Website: ulta-beauty
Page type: delivery-shipping
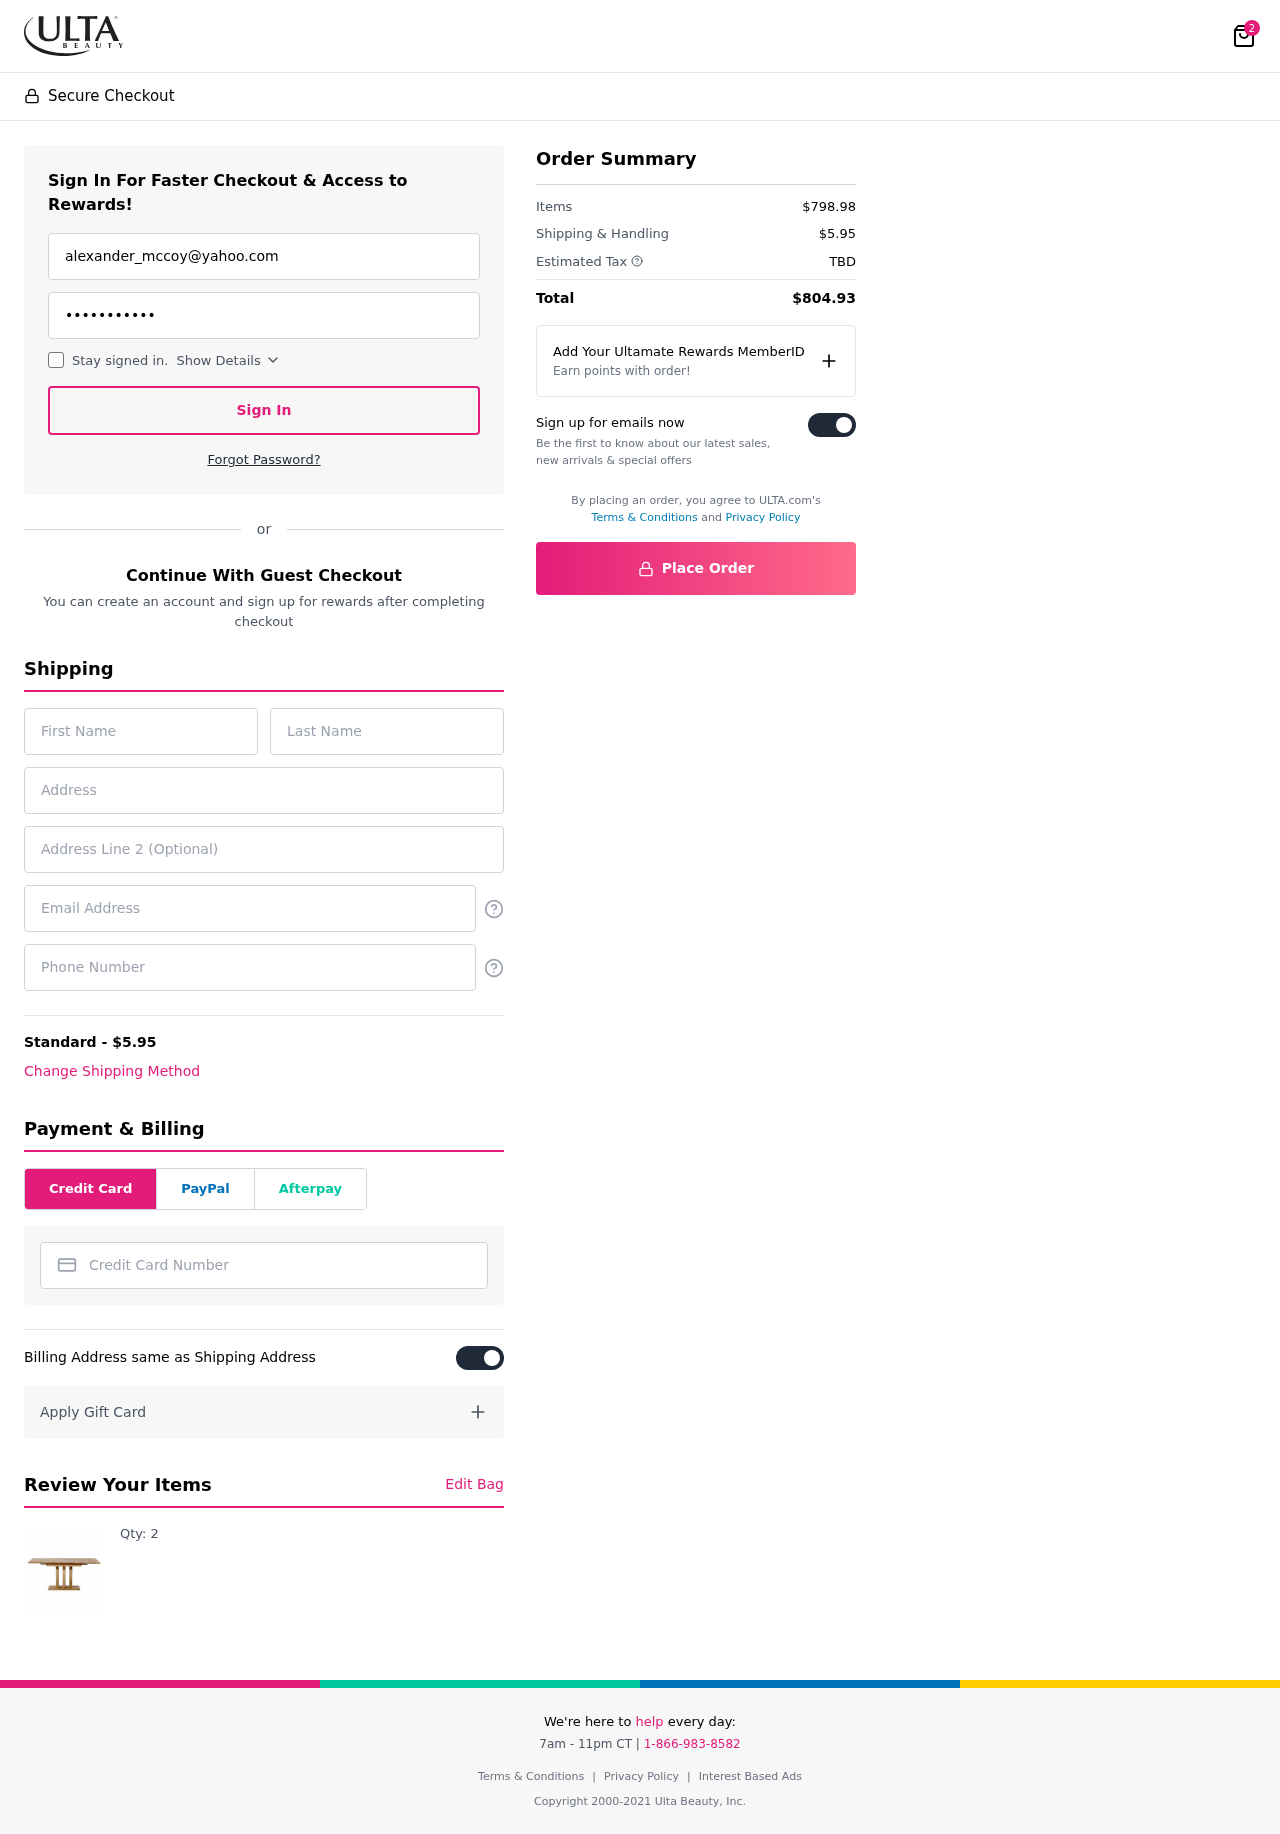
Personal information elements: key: PII_CARD_NUMBER
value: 6011 5354 4439 2848
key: PII_EMAIL
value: alexander_mccoy@yahoo.com
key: PII_EMAIL2
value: alexander_mccoy@yahoo.com
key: PII_FIRSTNAME
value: Alexander
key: PII_LASTNAME
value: Mccoy
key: PII_PHONE
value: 5692254812
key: PII_STREET
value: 181 Stephanie Plains Apt. 983
Product elements: key: PRODUCT1_QUANTITY
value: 2
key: PRODUCT1
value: Qty: 2
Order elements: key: ORDER_NUM_ITEMS
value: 2
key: ORDER_SHIPPING_COST
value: $5.95
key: ORDER_SUBTOTAL
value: $798.98
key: ORDER_TAX
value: TBD
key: ORDER_TOTAL
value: $804.93